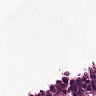
Metastatic tissue present: no